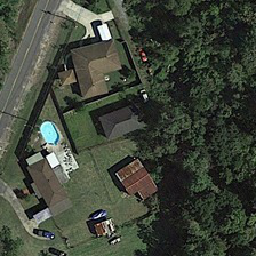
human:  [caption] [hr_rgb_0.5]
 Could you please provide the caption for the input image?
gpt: a residential with gray high way and many dark plants besides .

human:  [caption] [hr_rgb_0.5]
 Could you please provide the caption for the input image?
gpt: some sparseresidential in it with some plants besides .

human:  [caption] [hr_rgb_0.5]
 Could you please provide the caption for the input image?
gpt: a house with dark gray roof and two houses with light brown roof and a house with brown roof in it .

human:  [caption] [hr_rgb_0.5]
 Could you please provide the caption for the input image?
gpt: a pool with light blue water and four cars in side .

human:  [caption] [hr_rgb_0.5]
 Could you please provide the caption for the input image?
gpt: several buildings are surrounded by many green trees .